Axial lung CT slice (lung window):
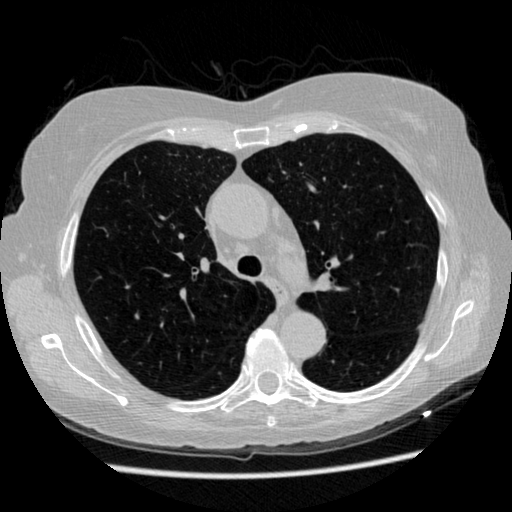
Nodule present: no